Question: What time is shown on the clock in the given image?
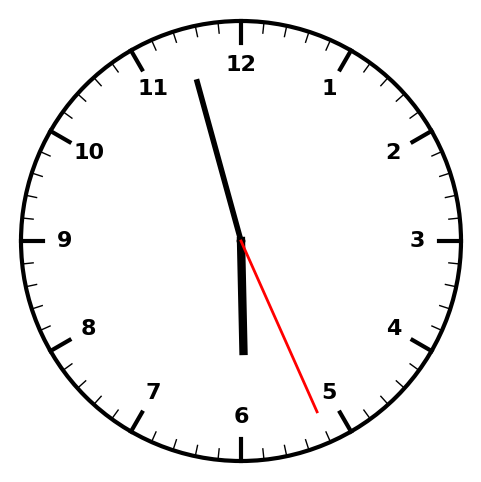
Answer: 05:57:26